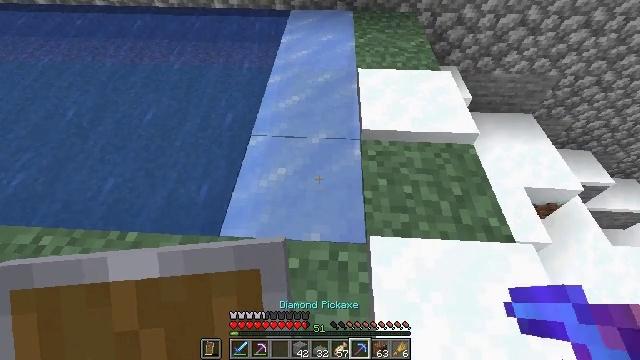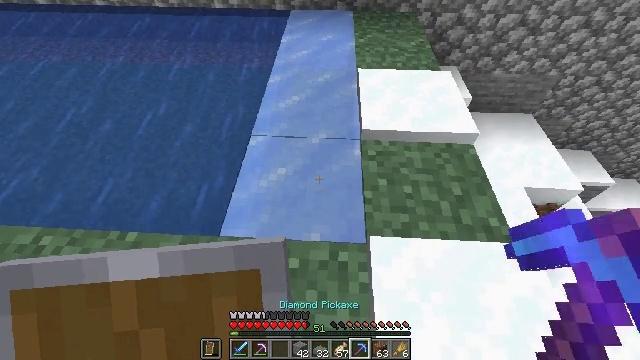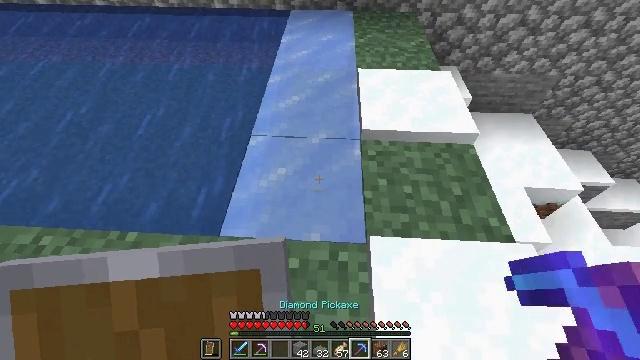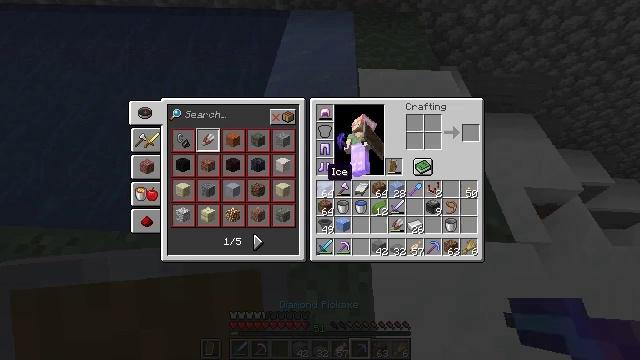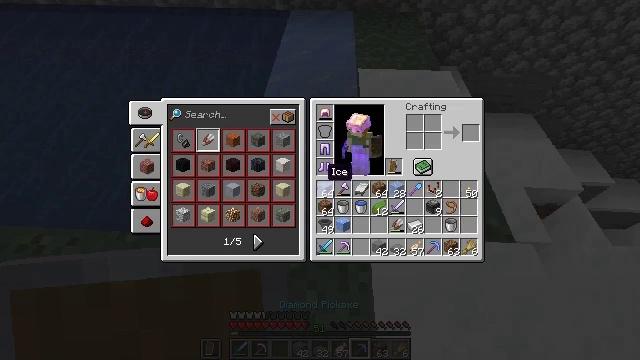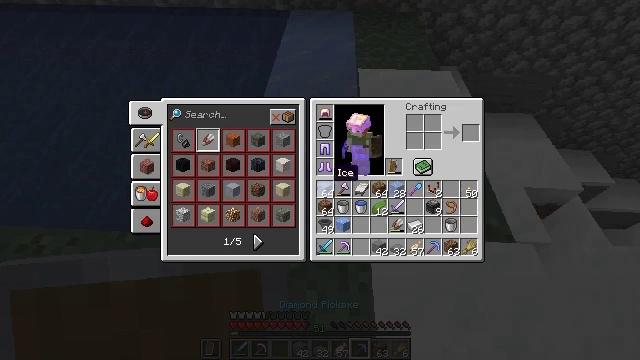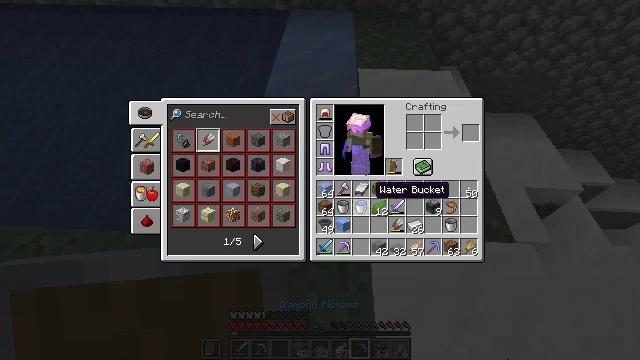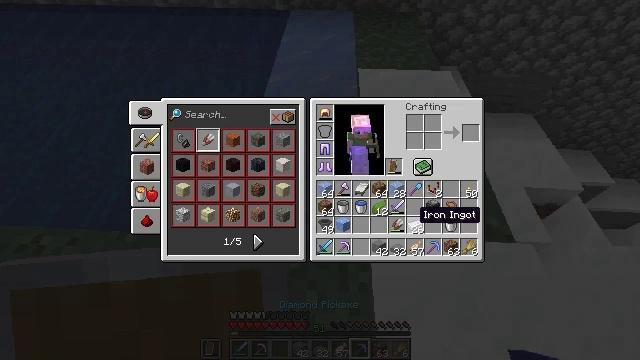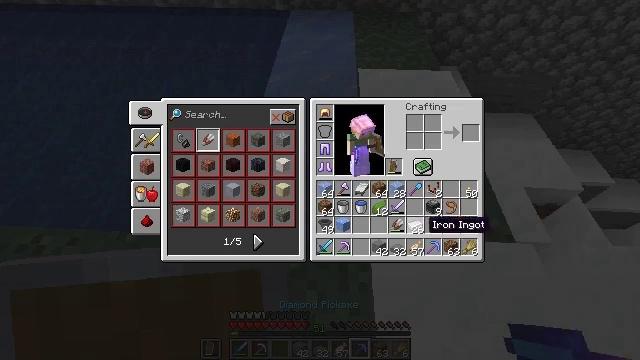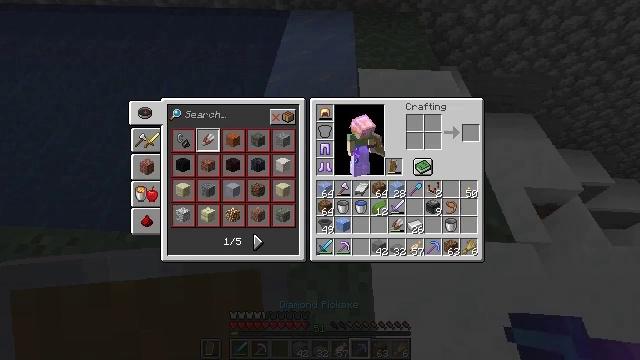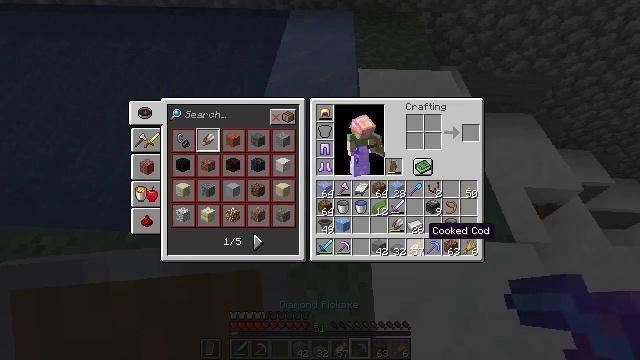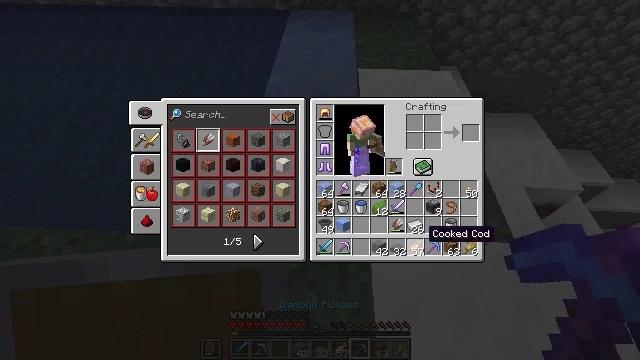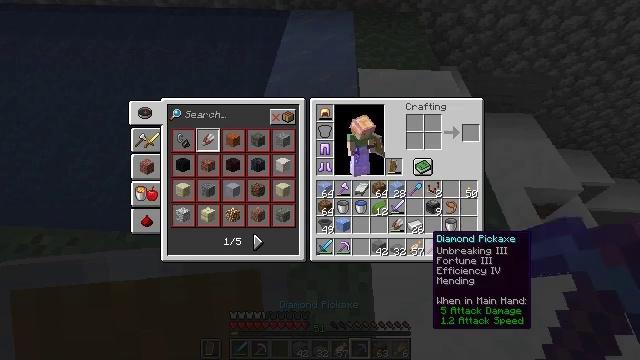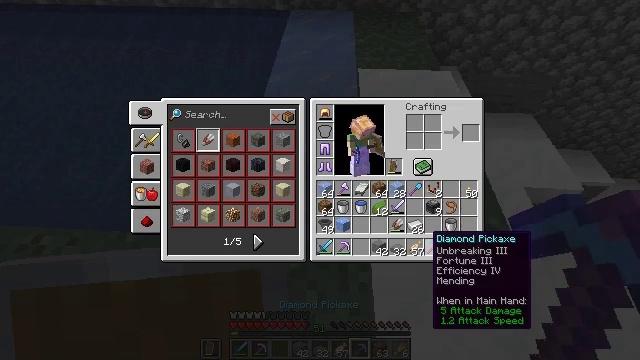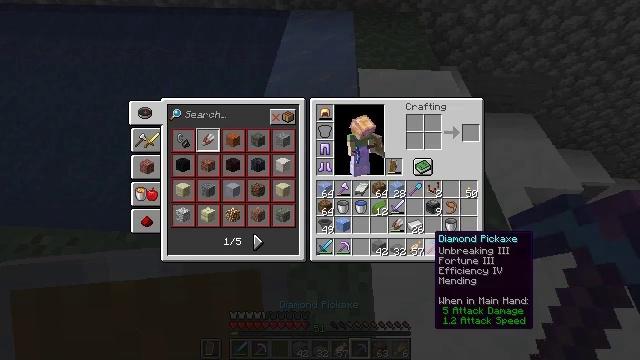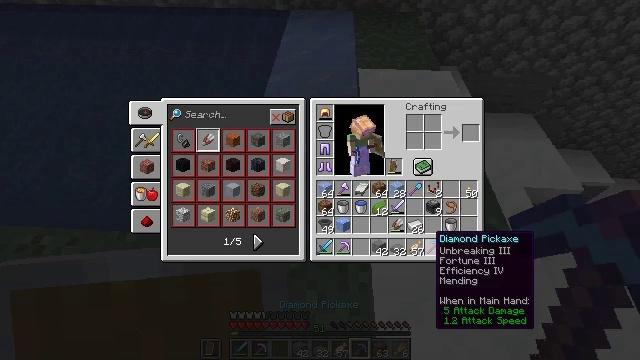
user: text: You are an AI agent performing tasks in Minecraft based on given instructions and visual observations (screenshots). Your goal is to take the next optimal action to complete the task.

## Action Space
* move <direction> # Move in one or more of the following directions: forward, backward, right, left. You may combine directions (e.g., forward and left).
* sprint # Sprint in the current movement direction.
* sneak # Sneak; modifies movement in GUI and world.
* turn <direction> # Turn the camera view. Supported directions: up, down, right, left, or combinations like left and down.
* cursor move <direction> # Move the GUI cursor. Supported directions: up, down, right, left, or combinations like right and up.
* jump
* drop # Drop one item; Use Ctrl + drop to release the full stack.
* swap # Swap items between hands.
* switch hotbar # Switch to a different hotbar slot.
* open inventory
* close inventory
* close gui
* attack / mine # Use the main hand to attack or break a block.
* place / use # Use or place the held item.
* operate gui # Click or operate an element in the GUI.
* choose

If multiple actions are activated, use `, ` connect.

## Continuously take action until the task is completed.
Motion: motion action
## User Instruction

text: Gather ice for building or crafting.
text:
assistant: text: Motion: no_op
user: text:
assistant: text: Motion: no_op
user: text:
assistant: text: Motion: open inventory
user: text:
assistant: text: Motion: open inventory
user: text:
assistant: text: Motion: open inventory
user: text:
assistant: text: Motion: cursor move right and down
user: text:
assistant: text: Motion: cursor move right and down
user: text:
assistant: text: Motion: cursor move right and down
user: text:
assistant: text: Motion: no_op
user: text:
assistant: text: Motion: no_op
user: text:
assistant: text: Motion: no_op
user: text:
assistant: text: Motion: no_op
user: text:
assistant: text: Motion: no_op
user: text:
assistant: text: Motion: no_op
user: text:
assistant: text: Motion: no_op
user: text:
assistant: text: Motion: no_op
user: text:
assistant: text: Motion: no_op
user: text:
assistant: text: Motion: no_op
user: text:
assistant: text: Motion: no_op
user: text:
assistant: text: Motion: no_op
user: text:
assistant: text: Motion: no_op
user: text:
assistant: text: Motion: no_op
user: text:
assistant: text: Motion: no_op
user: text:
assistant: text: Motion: no_op
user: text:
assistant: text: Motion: close inventory
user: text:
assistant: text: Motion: close inventory
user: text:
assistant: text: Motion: close inventory
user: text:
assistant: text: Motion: no_op
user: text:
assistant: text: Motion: no_op
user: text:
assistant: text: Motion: turn up